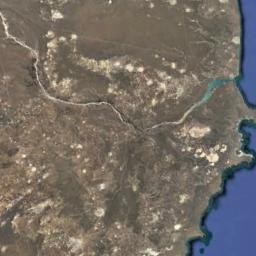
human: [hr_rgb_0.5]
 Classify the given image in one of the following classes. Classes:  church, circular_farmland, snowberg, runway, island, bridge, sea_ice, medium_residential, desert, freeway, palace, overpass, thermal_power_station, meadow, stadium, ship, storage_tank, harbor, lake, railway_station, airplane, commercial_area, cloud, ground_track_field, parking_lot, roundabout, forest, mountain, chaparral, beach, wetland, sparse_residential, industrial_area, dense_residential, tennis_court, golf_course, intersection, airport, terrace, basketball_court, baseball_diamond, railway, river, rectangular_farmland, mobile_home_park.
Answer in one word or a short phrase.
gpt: desert